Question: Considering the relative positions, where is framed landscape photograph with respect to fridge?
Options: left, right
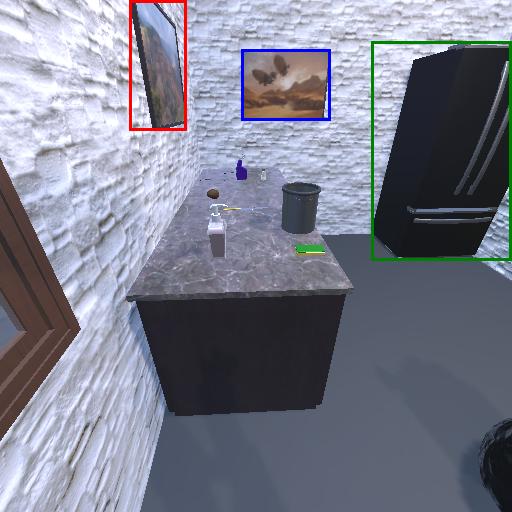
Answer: left